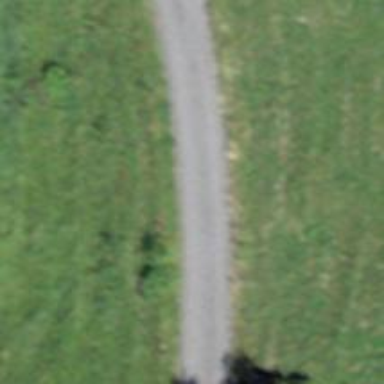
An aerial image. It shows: Unclassified road.